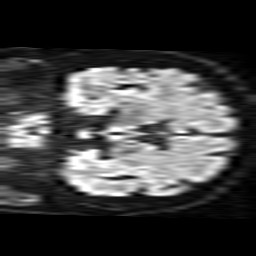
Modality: TRACE
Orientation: coronal
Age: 62
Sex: male
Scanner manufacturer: philips
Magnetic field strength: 1.5 T
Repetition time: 3.686 s
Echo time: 0.09411 s